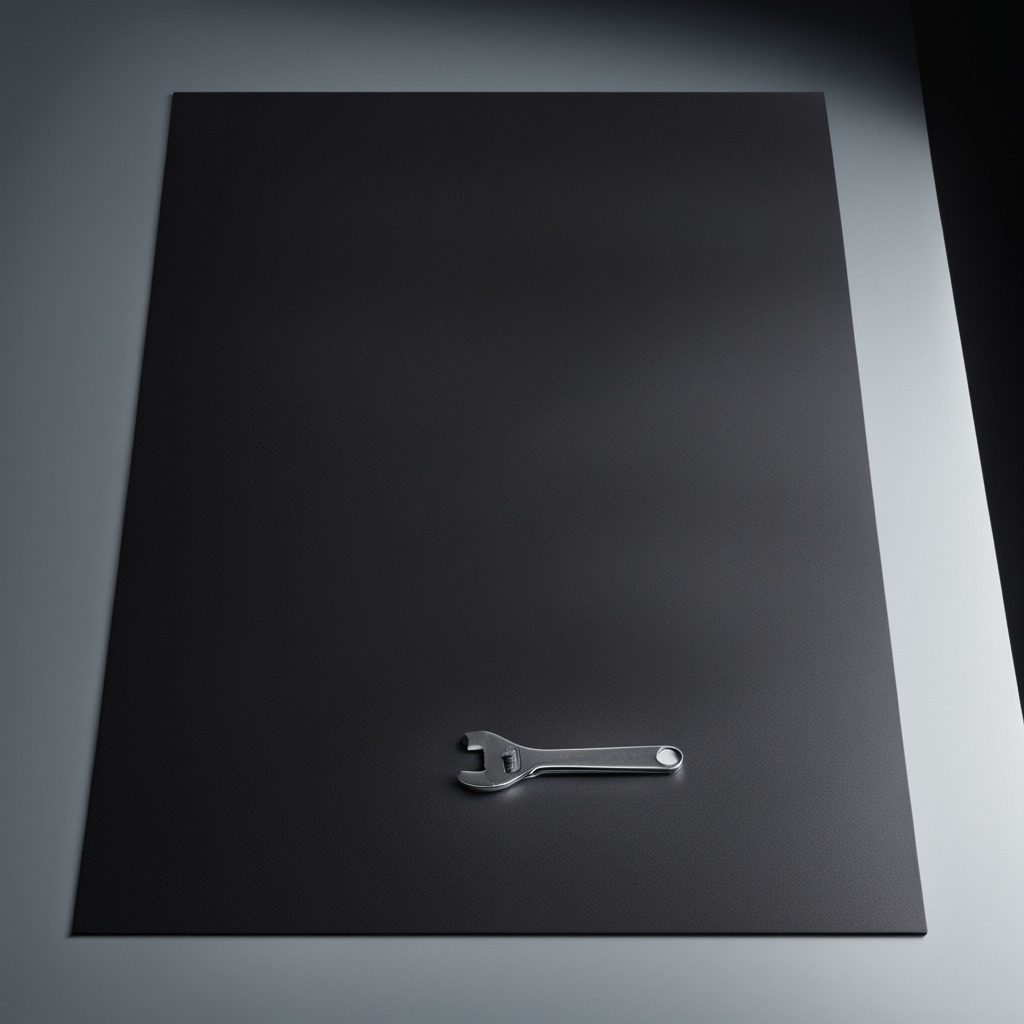
An wrench is lying on a clean granite tabletop covered with a black rubber mat inside a workshop under bright overhead lighting crisp shadows high clarity worn but beneath the mat.